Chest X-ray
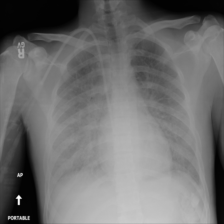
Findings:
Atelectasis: negative
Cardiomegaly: negative
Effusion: negative
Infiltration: positive
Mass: negative
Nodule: negative
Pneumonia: negative
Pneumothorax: negative
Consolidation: negative
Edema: negative
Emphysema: negative
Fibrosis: negative
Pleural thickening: negative
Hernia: negative